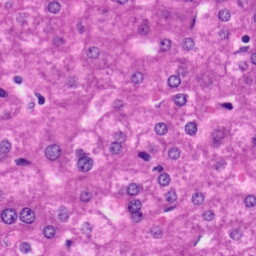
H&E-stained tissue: Liver